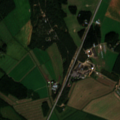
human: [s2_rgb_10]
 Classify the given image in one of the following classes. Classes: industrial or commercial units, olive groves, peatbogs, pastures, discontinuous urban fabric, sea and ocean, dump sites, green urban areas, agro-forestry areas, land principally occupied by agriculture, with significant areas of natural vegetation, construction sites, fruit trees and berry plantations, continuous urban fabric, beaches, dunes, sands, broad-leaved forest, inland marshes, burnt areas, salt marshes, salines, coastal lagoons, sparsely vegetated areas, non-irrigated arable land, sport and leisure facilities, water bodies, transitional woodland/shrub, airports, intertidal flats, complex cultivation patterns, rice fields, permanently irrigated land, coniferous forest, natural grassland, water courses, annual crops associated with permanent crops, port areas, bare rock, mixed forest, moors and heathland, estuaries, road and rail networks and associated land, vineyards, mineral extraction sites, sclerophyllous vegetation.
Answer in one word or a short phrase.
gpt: non-irrigated arable land, land principally occupied by agriculture, with significant areas of natural vegetation, coniferous forest, mixed forest